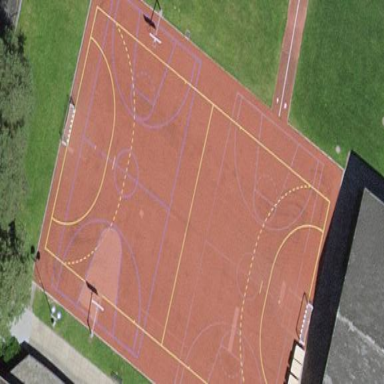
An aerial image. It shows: Basketball court on pitch.